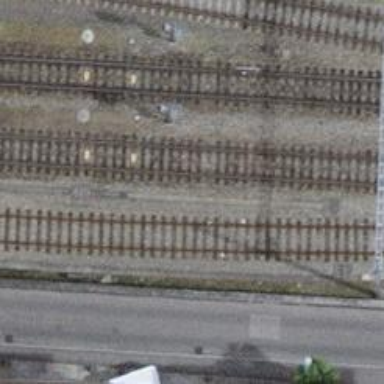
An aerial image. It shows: Railway signal.